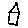
Label: house